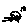
Label: cat